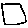
Label: square